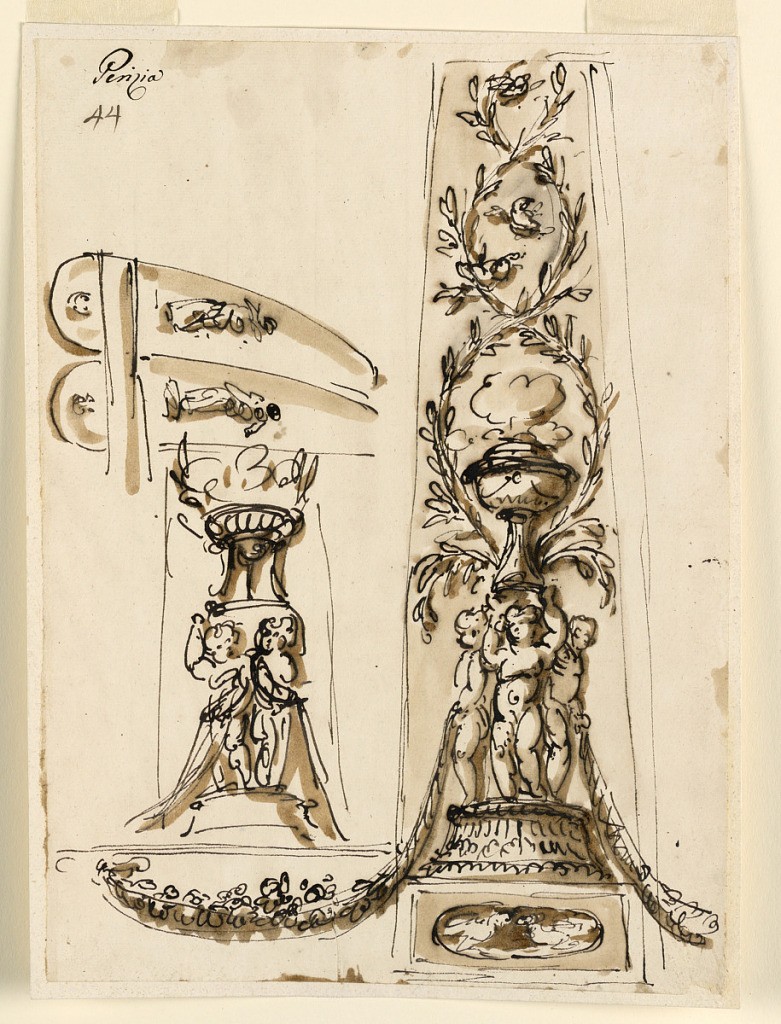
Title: Ceiling decoration
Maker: Giuseppe Barberi, Italian, 1746–1809
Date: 1746–1809
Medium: Pen and brown ink, brush and brown wash on off-white laid paper, lined
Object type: Drawing
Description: Ceiling decoration.